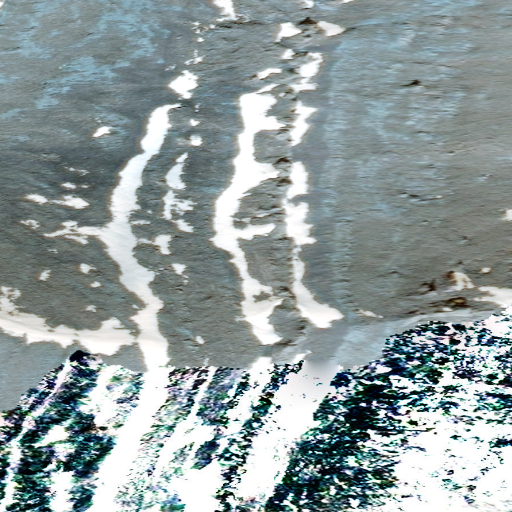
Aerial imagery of mountain in Alaska named Novi Mountain containing only unknown